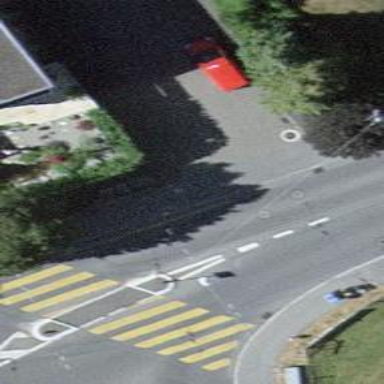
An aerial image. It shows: Unmarked crossing on the road.